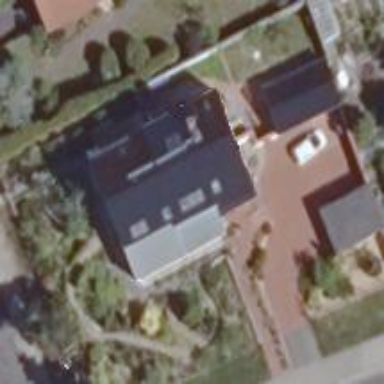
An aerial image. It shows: Detached building.